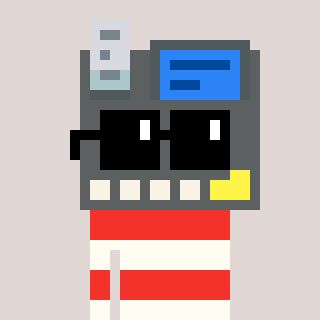
a pixel art character with square black sunglasses, a cash register-shaped head and a grayscale-colored body on a warm background